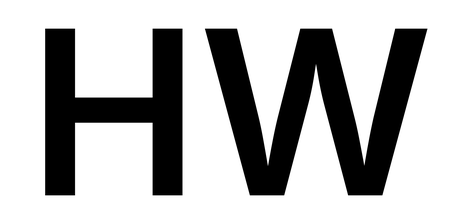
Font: Inter_SemiBold